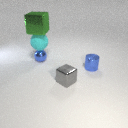
small blue metal sphere below large green metal cube